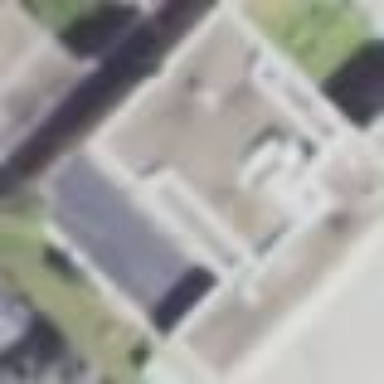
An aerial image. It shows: Commercial building.